Aerial crown-view tile of a tropical tree (Barro Colorado Island, Panama), acquired 20241014:
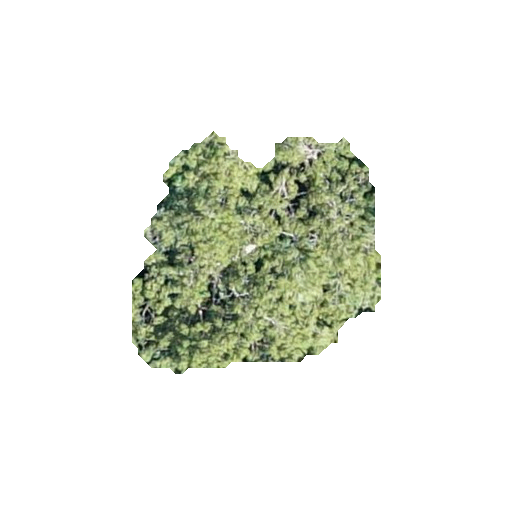
Species: Sterculia apetala
GBIF accepted scientific name: Sterculia apetala
Crown area: 71.803 m²